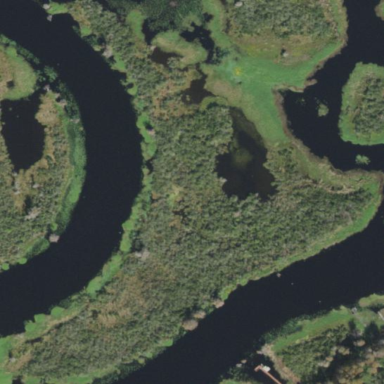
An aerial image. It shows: Marsh wetland.